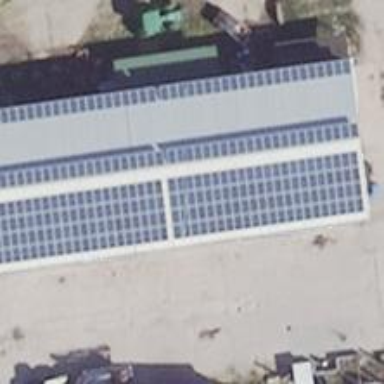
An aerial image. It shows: Solar photovoltaic panel generating electricity through small installation.